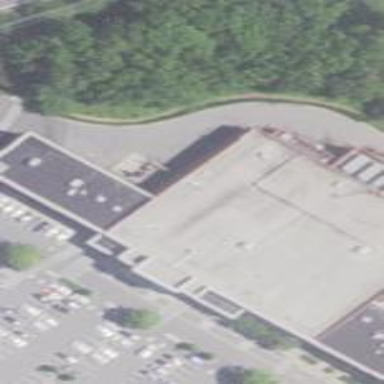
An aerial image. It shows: Retail building housing supermarket.